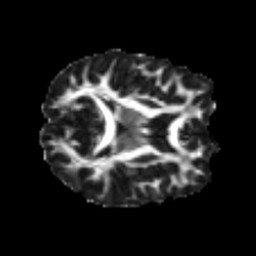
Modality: FA
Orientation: axial
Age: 24
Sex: male
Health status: healthy
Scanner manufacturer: siemens
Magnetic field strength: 3 T
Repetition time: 3.6 s
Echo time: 0.0964 s